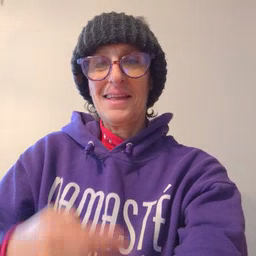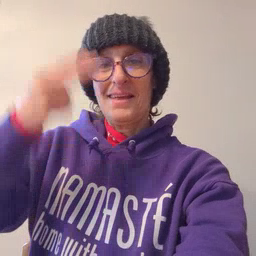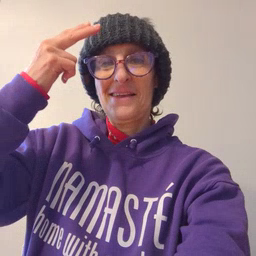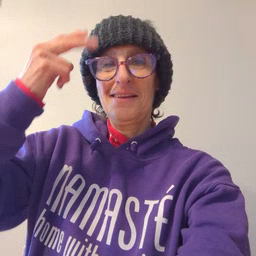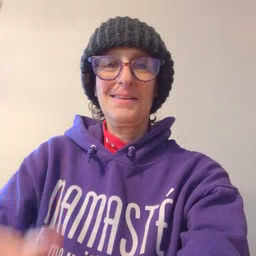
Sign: high